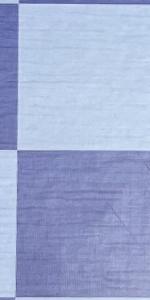
Label: Empty